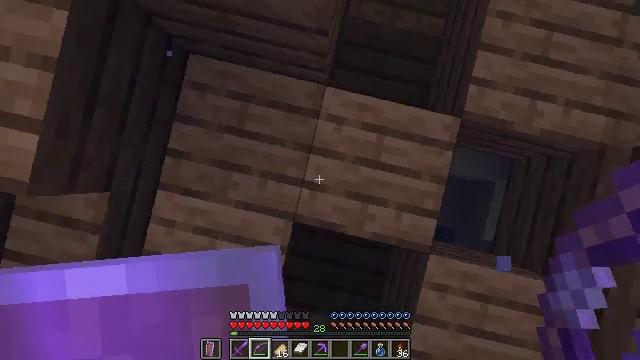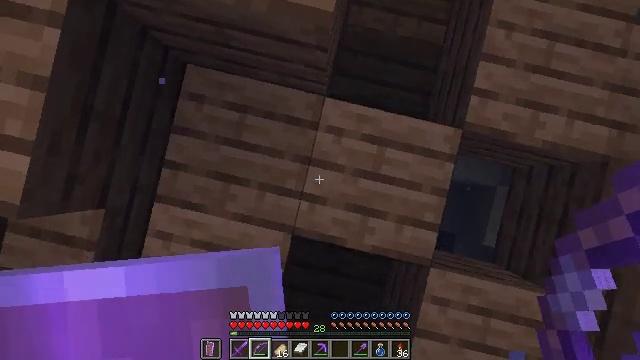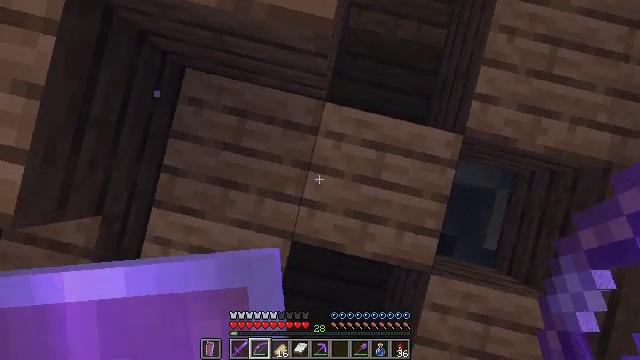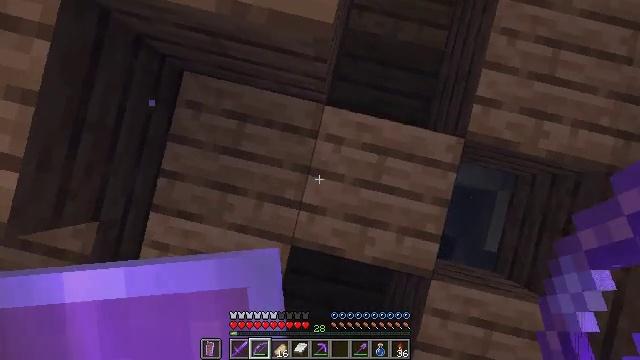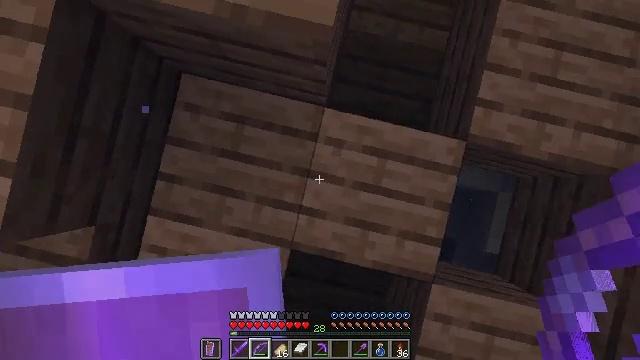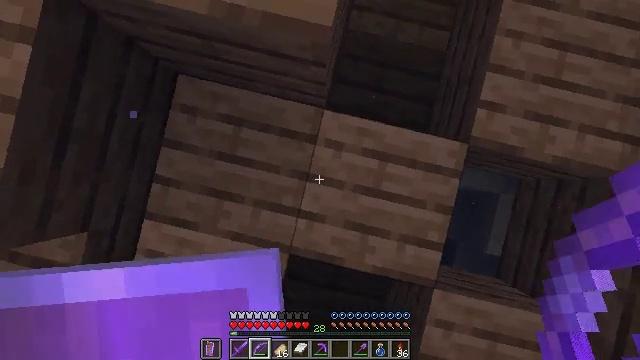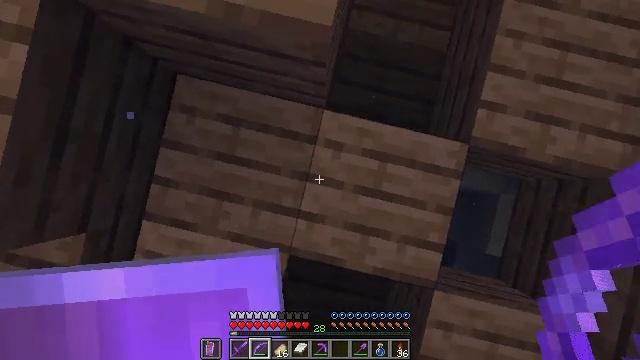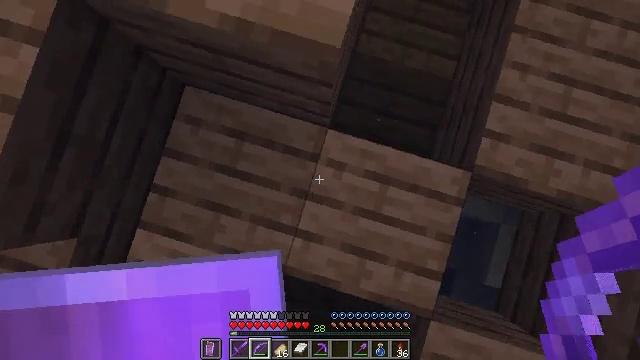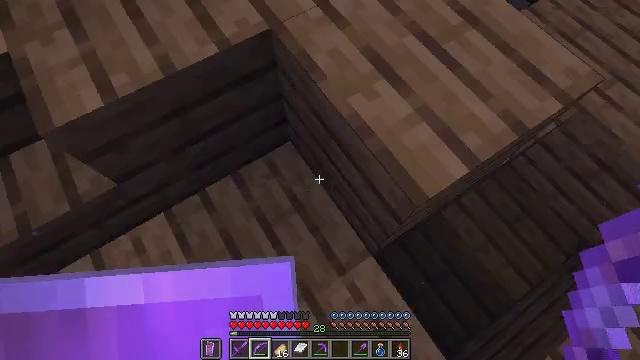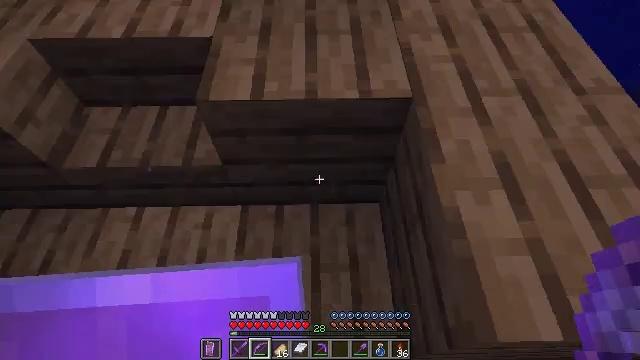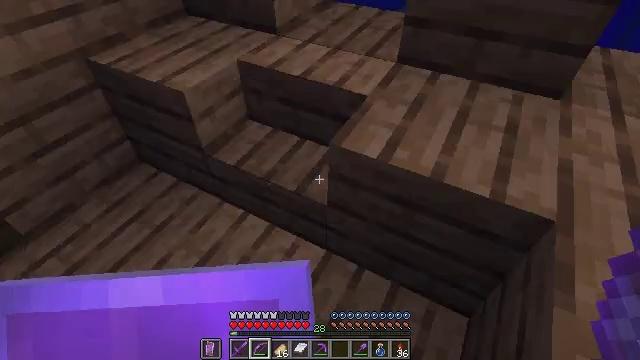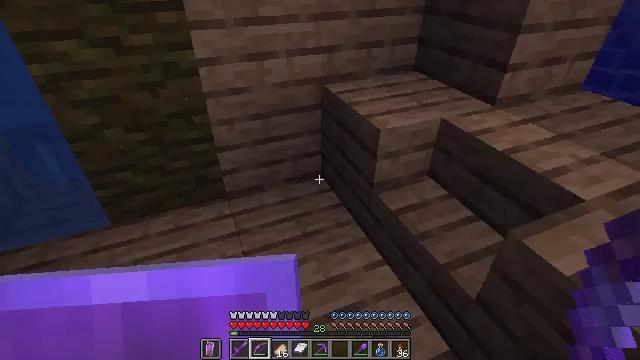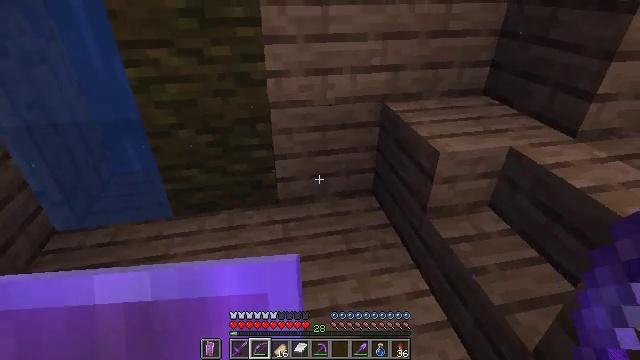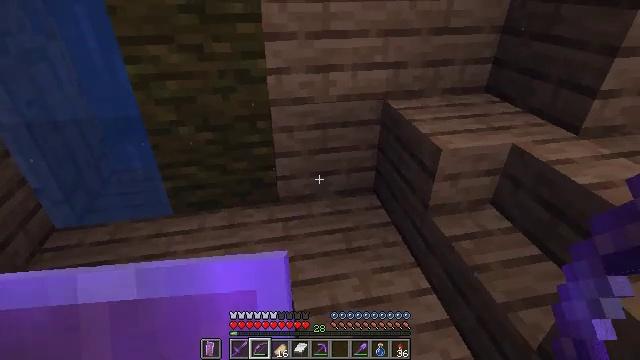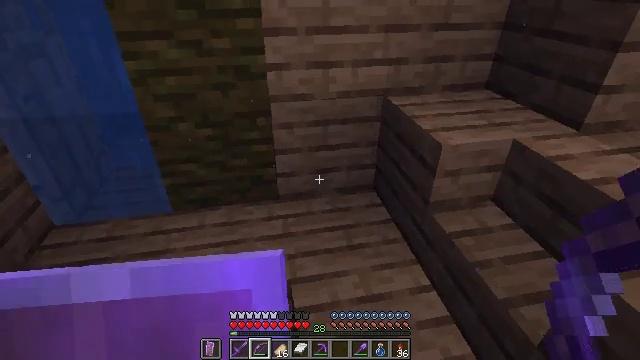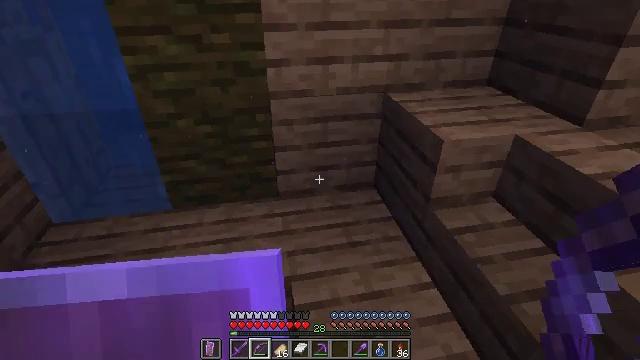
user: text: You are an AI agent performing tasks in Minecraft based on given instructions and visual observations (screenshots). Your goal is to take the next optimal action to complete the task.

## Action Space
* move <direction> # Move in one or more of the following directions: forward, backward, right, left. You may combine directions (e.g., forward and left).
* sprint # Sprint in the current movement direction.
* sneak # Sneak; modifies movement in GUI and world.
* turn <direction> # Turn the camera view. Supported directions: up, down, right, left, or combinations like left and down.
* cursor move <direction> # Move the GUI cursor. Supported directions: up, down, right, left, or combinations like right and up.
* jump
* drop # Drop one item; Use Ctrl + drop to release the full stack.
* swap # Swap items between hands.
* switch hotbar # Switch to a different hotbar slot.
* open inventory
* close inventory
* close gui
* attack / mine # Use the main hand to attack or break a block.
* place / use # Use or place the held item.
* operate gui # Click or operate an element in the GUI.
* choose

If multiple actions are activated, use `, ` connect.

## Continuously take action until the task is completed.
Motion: motion action
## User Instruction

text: Mine oak leaves.
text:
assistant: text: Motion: no_op
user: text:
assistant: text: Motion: no_op
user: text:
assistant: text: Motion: no_op
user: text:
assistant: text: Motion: no_op
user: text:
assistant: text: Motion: no_op
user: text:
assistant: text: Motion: no_op
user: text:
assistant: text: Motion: turn left and up
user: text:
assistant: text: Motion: turn left and up
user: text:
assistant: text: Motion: turn left and up
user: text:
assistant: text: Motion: turn left and up
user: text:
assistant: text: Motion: turn left and up
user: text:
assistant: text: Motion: turn left and up
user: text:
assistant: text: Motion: no_op
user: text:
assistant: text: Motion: no_op
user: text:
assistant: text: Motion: no_op
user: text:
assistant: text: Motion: no_op
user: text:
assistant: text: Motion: no_op
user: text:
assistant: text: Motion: no_op
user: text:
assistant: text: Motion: no_op
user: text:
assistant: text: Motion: no_op
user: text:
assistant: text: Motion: turn left
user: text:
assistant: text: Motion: move left
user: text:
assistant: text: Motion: move left, turn left and up
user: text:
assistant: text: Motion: move left, turn left and up
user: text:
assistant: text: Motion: move forward and move left, turn left and up
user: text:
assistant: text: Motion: move forward and move left
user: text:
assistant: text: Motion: move forward
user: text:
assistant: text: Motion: move forward
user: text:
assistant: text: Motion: move forward, jump
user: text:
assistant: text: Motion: move forward, jump